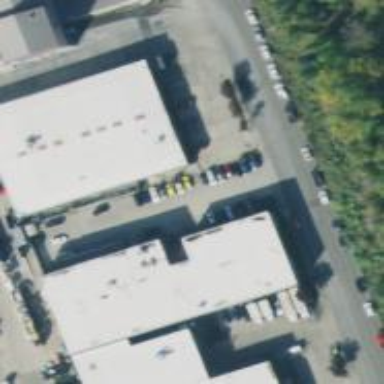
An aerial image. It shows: Hardware shop located inside building.